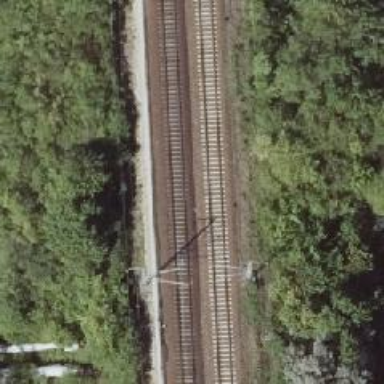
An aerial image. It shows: Electrified railway with contact line running along embankment.